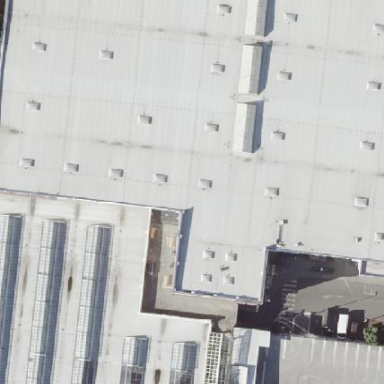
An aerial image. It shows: Flat-roofed commercial building.